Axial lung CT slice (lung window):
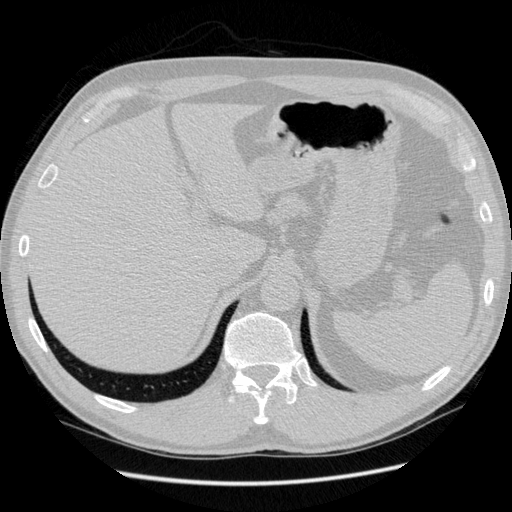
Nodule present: no